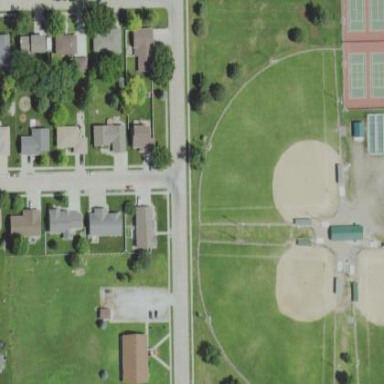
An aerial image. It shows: Baseball pitch for leisure land activities.